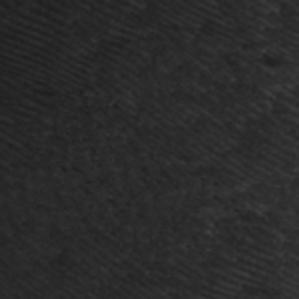
Label: frost